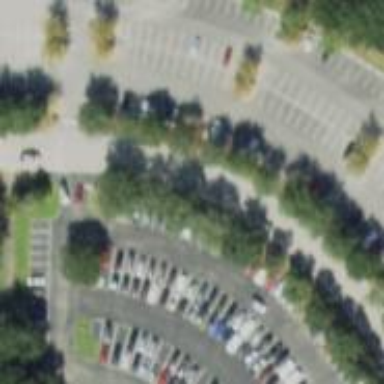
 with additional parking spaces available."